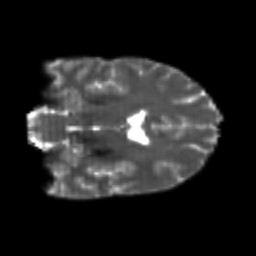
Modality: T2w
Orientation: coronal
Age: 26
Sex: female
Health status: healthy
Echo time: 0.074 s